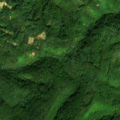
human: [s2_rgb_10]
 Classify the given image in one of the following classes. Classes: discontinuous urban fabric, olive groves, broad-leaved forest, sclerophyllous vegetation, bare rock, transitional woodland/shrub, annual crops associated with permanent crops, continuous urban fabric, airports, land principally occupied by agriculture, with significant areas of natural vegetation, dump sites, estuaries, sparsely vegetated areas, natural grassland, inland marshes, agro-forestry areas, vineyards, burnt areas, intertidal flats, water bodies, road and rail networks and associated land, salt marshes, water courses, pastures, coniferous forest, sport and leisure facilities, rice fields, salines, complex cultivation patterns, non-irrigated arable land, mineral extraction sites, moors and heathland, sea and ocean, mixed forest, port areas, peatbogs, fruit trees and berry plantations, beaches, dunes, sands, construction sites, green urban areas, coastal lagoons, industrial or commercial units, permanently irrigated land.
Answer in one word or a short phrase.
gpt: broad-leaved forest